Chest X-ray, AP view. Patient: 68 years old, sex F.
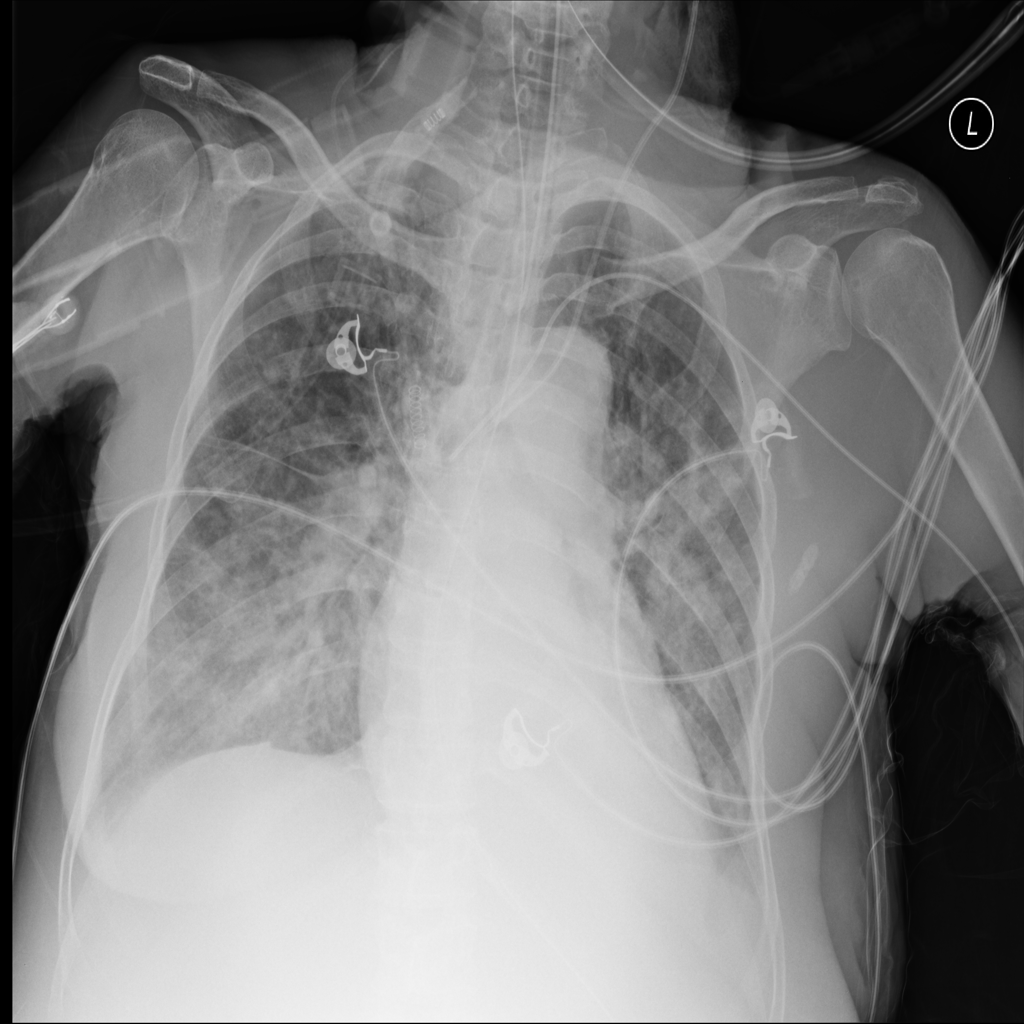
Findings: Nodule